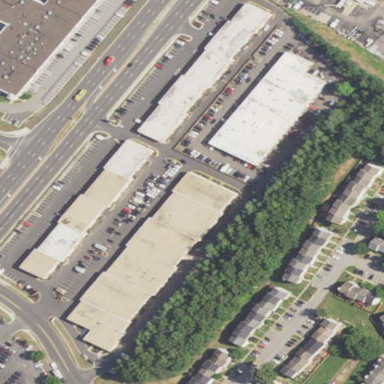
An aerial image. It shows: Retail area.